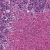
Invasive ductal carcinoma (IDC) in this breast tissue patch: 1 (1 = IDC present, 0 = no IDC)